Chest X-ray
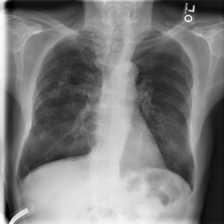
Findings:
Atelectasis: negative
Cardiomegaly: negative
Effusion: negative
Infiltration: negative
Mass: negative
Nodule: negative
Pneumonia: negative
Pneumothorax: negative
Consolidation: negative
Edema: negative
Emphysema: negative
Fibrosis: negative
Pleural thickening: negative
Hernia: negative